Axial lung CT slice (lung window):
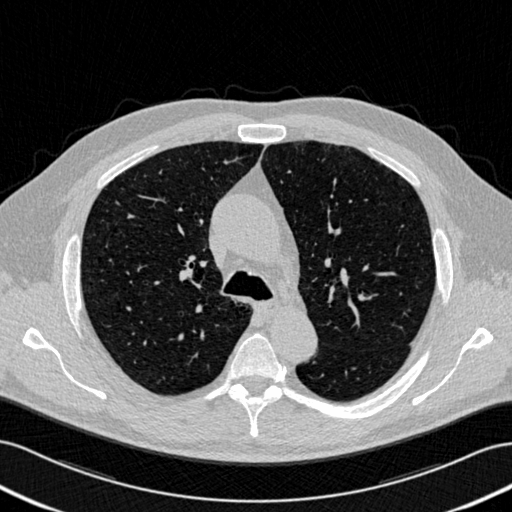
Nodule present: no